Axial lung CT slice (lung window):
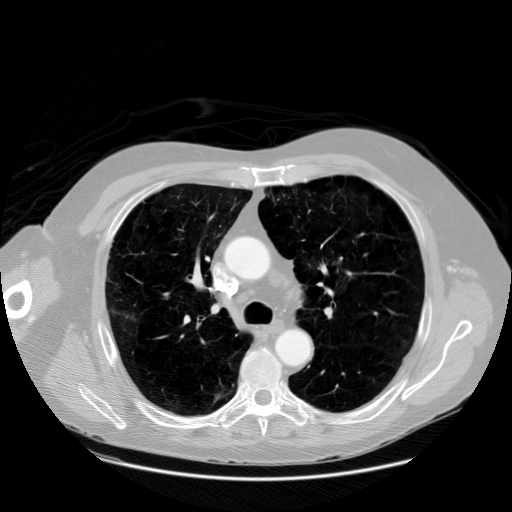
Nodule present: no